Field crop: maize
Growth stage: 2
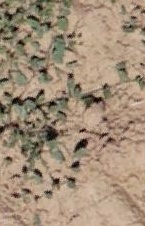
Species: convolvulus